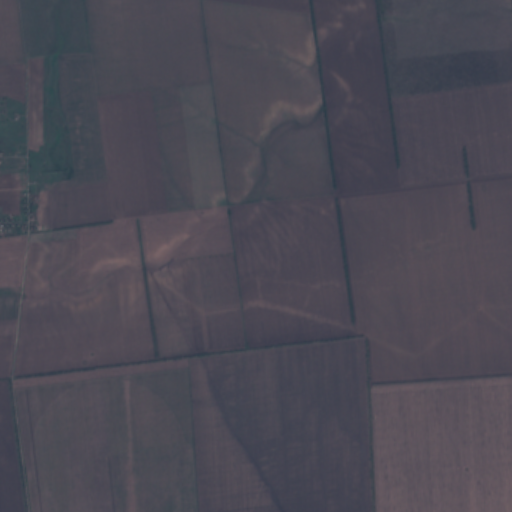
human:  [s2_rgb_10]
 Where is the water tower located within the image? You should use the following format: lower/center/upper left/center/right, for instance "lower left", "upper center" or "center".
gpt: The water tower is located in the upper left of the image.
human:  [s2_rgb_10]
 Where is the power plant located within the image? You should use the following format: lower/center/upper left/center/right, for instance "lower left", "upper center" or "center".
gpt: There is no power plant in the image.